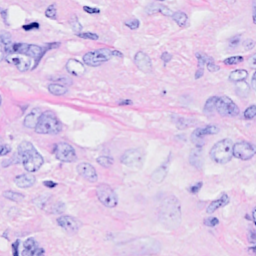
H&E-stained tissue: Breast